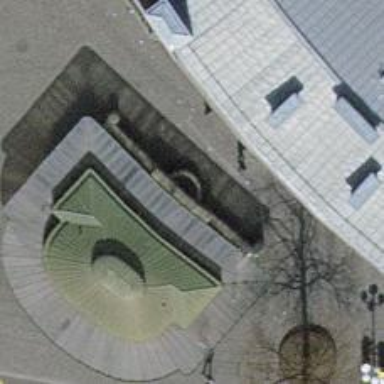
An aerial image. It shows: Beautiful fountain.